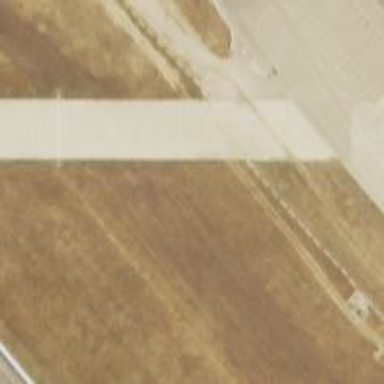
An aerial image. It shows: View of taxiway at the airport.